Here is the wavelet time-frequency representation (scalogram) of a rolling-element bearing's vibration measurement. Diagnose the bearing from this image, choosing from: normal, inner_race, outer_race, ball.
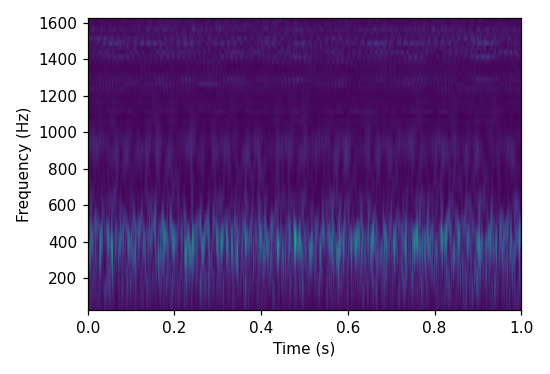
Answer: ball